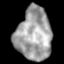
Tissue: lung
Cell type: T cells
Senescence score: 0.1959
Nuclear area (px): 1791
Mean DAPI intensity: 162.112